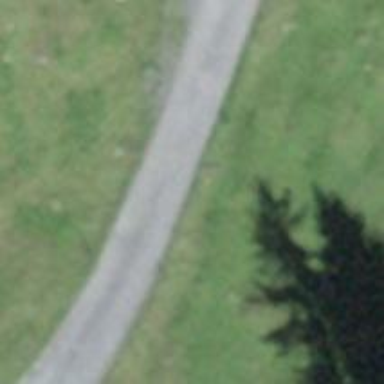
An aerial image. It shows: Unclassified road with asphalt surface.